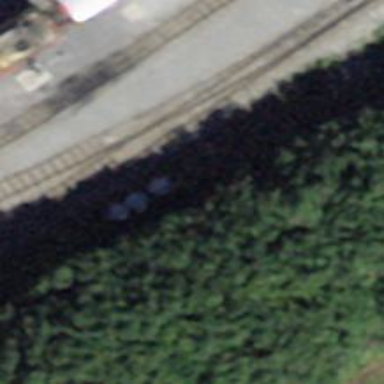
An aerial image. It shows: Preserved narrow-gauge railway with siding for services.